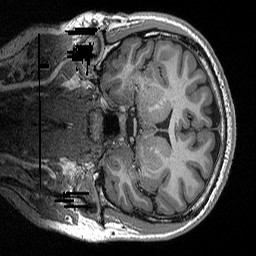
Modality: T1w
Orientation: coronal
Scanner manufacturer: siemens
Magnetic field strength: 3 T
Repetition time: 2.3 s
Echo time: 0.00298 s